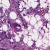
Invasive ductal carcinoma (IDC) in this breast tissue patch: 1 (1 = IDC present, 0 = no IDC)